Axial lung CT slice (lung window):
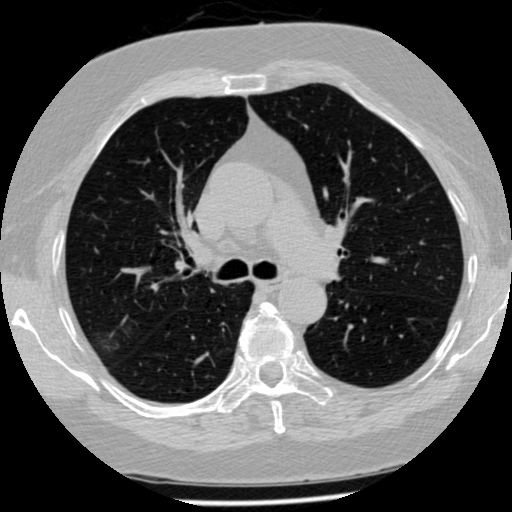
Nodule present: yes
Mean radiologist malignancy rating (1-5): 3.5